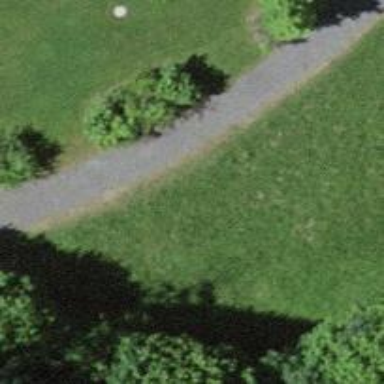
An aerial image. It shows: Bench.